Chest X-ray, PA view. Patient: 59 years old, sex F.
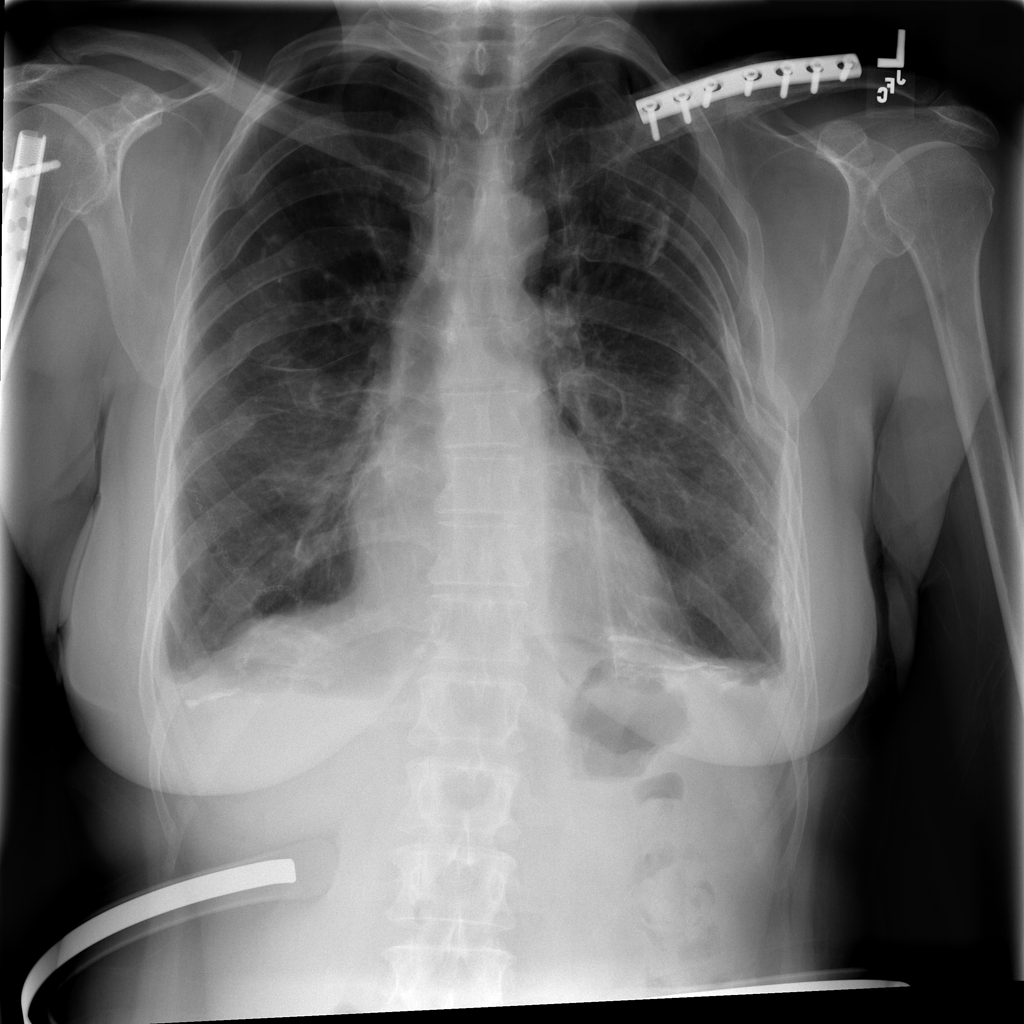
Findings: Pleural_Thickening